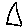
Label: triangle